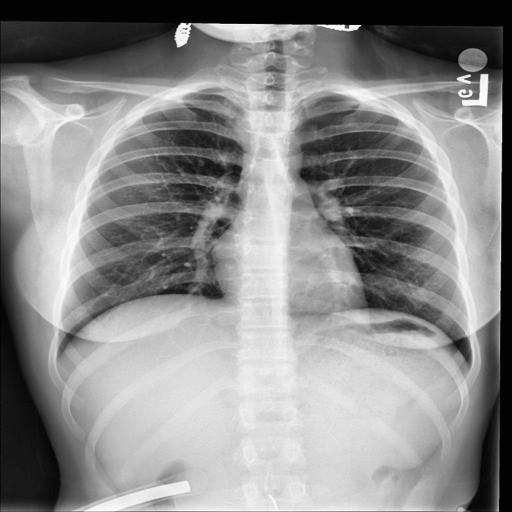
Finding: NORMAL